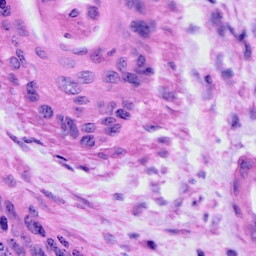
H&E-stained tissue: Cervix